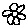
Label: flower